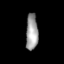
Tissue: lung
Cell type: Epithelial cells
Senescence score: 0.1098
Nuclear area (px): 427
Mean DAPI intensity: 157.41